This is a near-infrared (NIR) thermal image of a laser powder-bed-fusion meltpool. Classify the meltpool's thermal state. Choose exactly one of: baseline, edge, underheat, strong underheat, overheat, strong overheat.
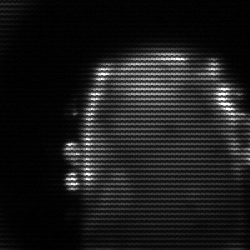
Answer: baseline